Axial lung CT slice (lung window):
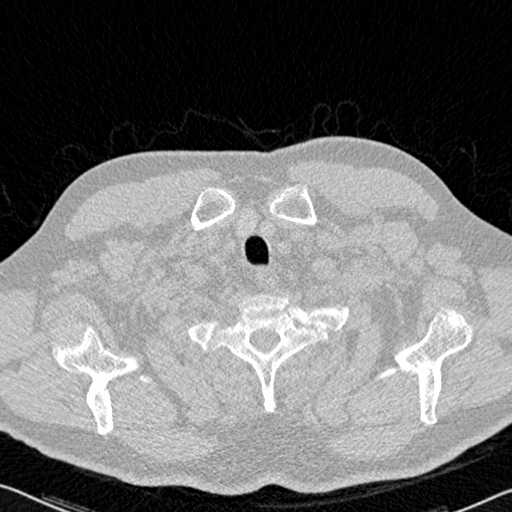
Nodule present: no